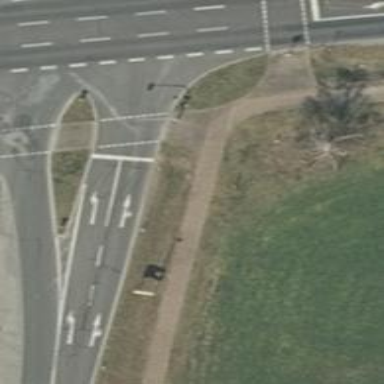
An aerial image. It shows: Traffic signals at road crossing.